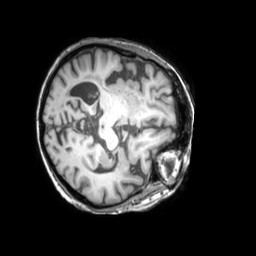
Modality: T1w
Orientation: axial
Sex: female
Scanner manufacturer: philips
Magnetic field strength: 3 T
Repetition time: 0.009897 s
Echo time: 0.004605 s